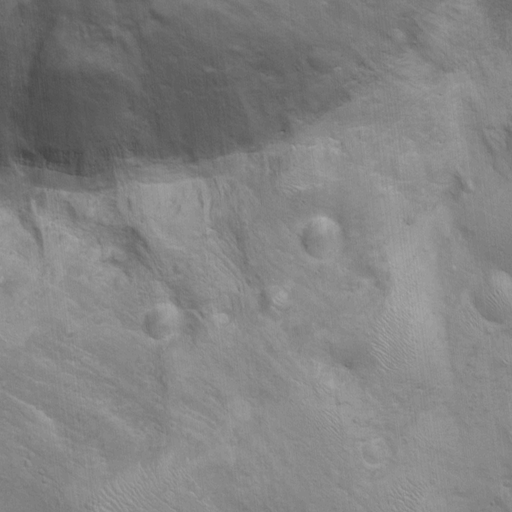
Classes present: Background